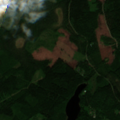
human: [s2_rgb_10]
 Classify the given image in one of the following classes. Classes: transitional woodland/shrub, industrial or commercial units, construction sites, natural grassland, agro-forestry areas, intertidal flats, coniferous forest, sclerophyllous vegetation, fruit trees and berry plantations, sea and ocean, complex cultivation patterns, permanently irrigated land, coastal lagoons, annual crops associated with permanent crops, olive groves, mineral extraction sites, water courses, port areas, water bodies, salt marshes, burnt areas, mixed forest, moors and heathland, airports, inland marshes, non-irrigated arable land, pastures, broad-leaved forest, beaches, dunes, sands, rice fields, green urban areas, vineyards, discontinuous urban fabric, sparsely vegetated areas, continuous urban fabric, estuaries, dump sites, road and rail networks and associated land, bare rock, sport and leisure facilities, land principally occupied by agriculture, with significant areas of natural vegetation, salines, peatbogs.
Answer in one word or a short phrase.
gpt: broad-leaved forest, coniferous forest, mixed forest